Question: I have an ASP.NET 4 calendar display problem. I want to programmatically set the calendar. So, I put this code in the 'void Page_Load(object sender, EventArgs e)' function:
'''
Calendar1.SelectedDate = DateTime.Parse("2011-07-25");
'''
it works fine. But, it displays the current month of the calendar (August) instead of the date I selected (July). I have to select back one month to see the date that I programmatically assigned.

What should i do?
Thanks!
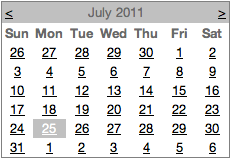
Answer: You need to set the <URL>